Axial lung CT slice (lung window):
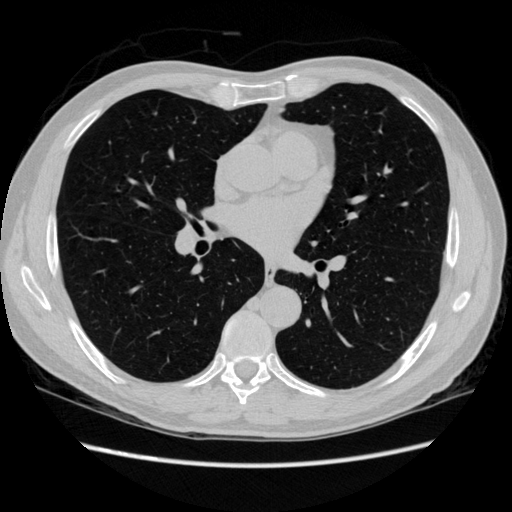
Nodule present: no